Interaction volume radius: 5 \u00c5
Interaction volume height: 25 \u00c5
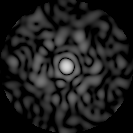
Disorder parameter: 0.8104